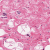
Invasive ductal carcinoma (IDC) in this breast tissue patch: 0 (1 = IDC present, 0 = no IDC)